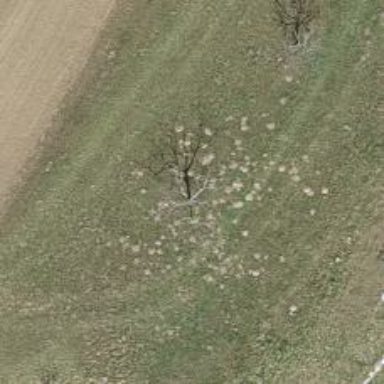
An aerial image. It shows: Beautiful tree in nature.